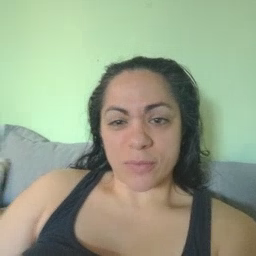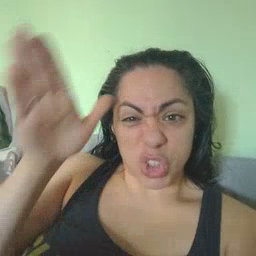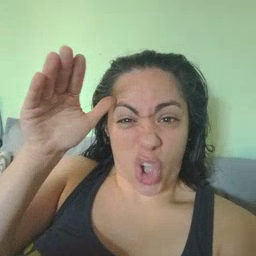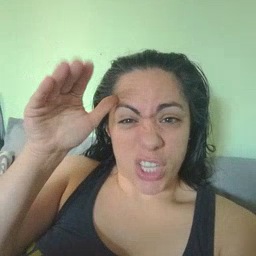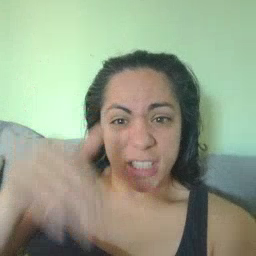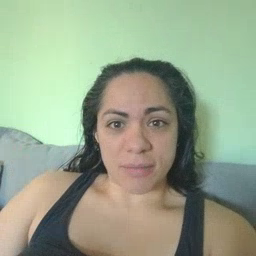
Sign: donkey